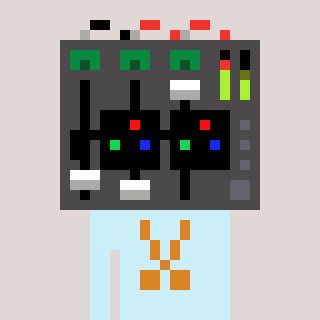
a pixel art character with square black sunglasses, a mixer-shaped head and a cold-colored body on a warm background